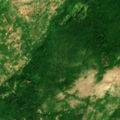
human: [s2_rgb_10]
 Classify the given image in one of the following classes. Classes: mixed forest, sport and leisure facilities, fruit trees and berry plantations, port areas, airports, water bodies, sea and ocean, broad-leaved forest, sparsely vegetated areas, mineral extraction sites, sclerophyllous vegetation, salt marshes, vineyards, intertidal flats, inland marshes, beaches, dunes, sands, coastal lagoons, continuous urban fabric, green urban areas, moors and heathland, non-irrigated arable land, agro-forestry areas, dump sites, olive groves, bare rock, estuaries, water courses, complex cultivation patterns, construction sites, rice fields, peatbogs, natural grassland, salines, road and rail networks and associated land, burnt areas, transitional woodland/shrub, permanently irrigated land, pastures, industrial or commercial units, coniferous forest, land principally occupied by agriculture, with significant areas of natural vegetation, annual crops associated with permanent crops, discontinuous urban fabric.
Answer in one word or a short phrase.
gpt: pastures, broad-leaved forest, natural grassland, transitional woodland/shrub